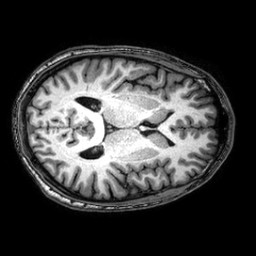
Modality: T1w
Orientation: axial
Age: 28
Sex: male